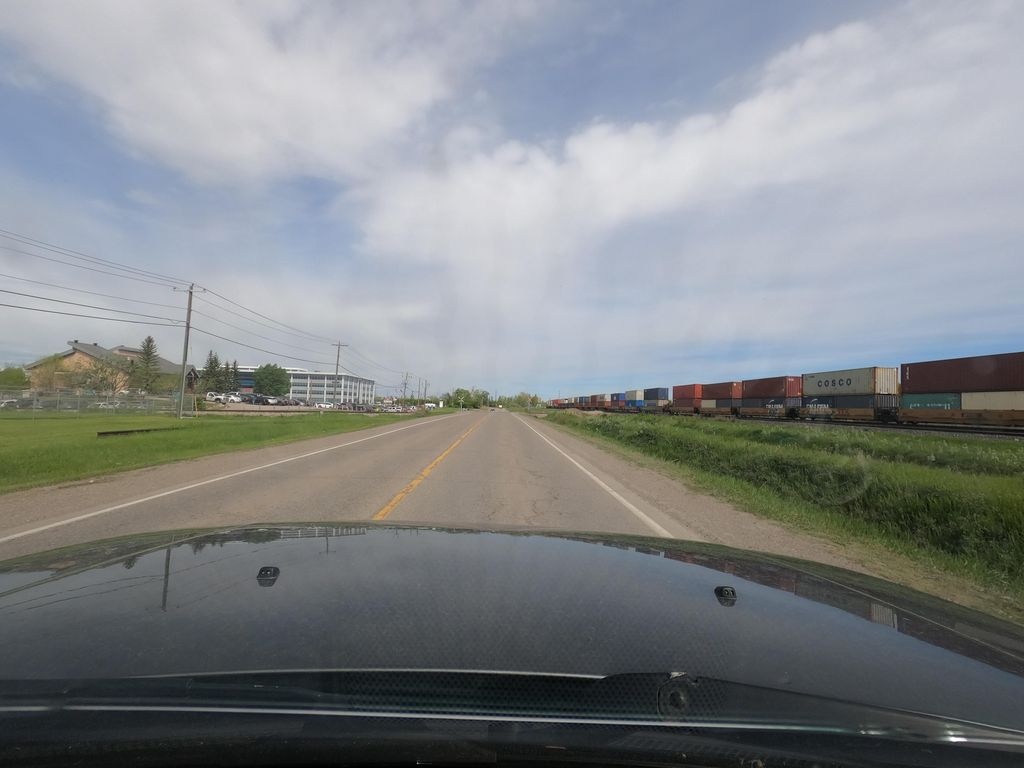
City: calgary